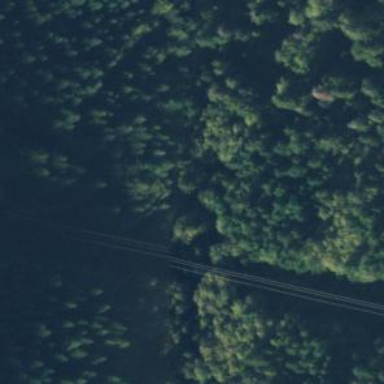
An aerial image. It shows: Path leading to bridge with beam structure.